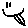
Label: smiley face